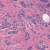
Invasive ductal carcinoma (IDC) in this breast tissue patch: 1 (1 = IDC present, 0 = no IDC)